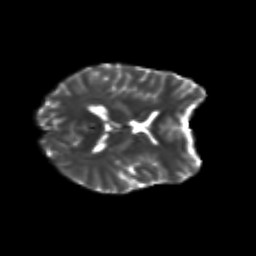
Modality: T2w
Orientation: axial
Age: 21
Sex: female
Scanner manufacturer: siemens
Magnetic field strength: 3 T
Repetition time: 3.5 s
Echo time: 0.113 s